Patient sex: F
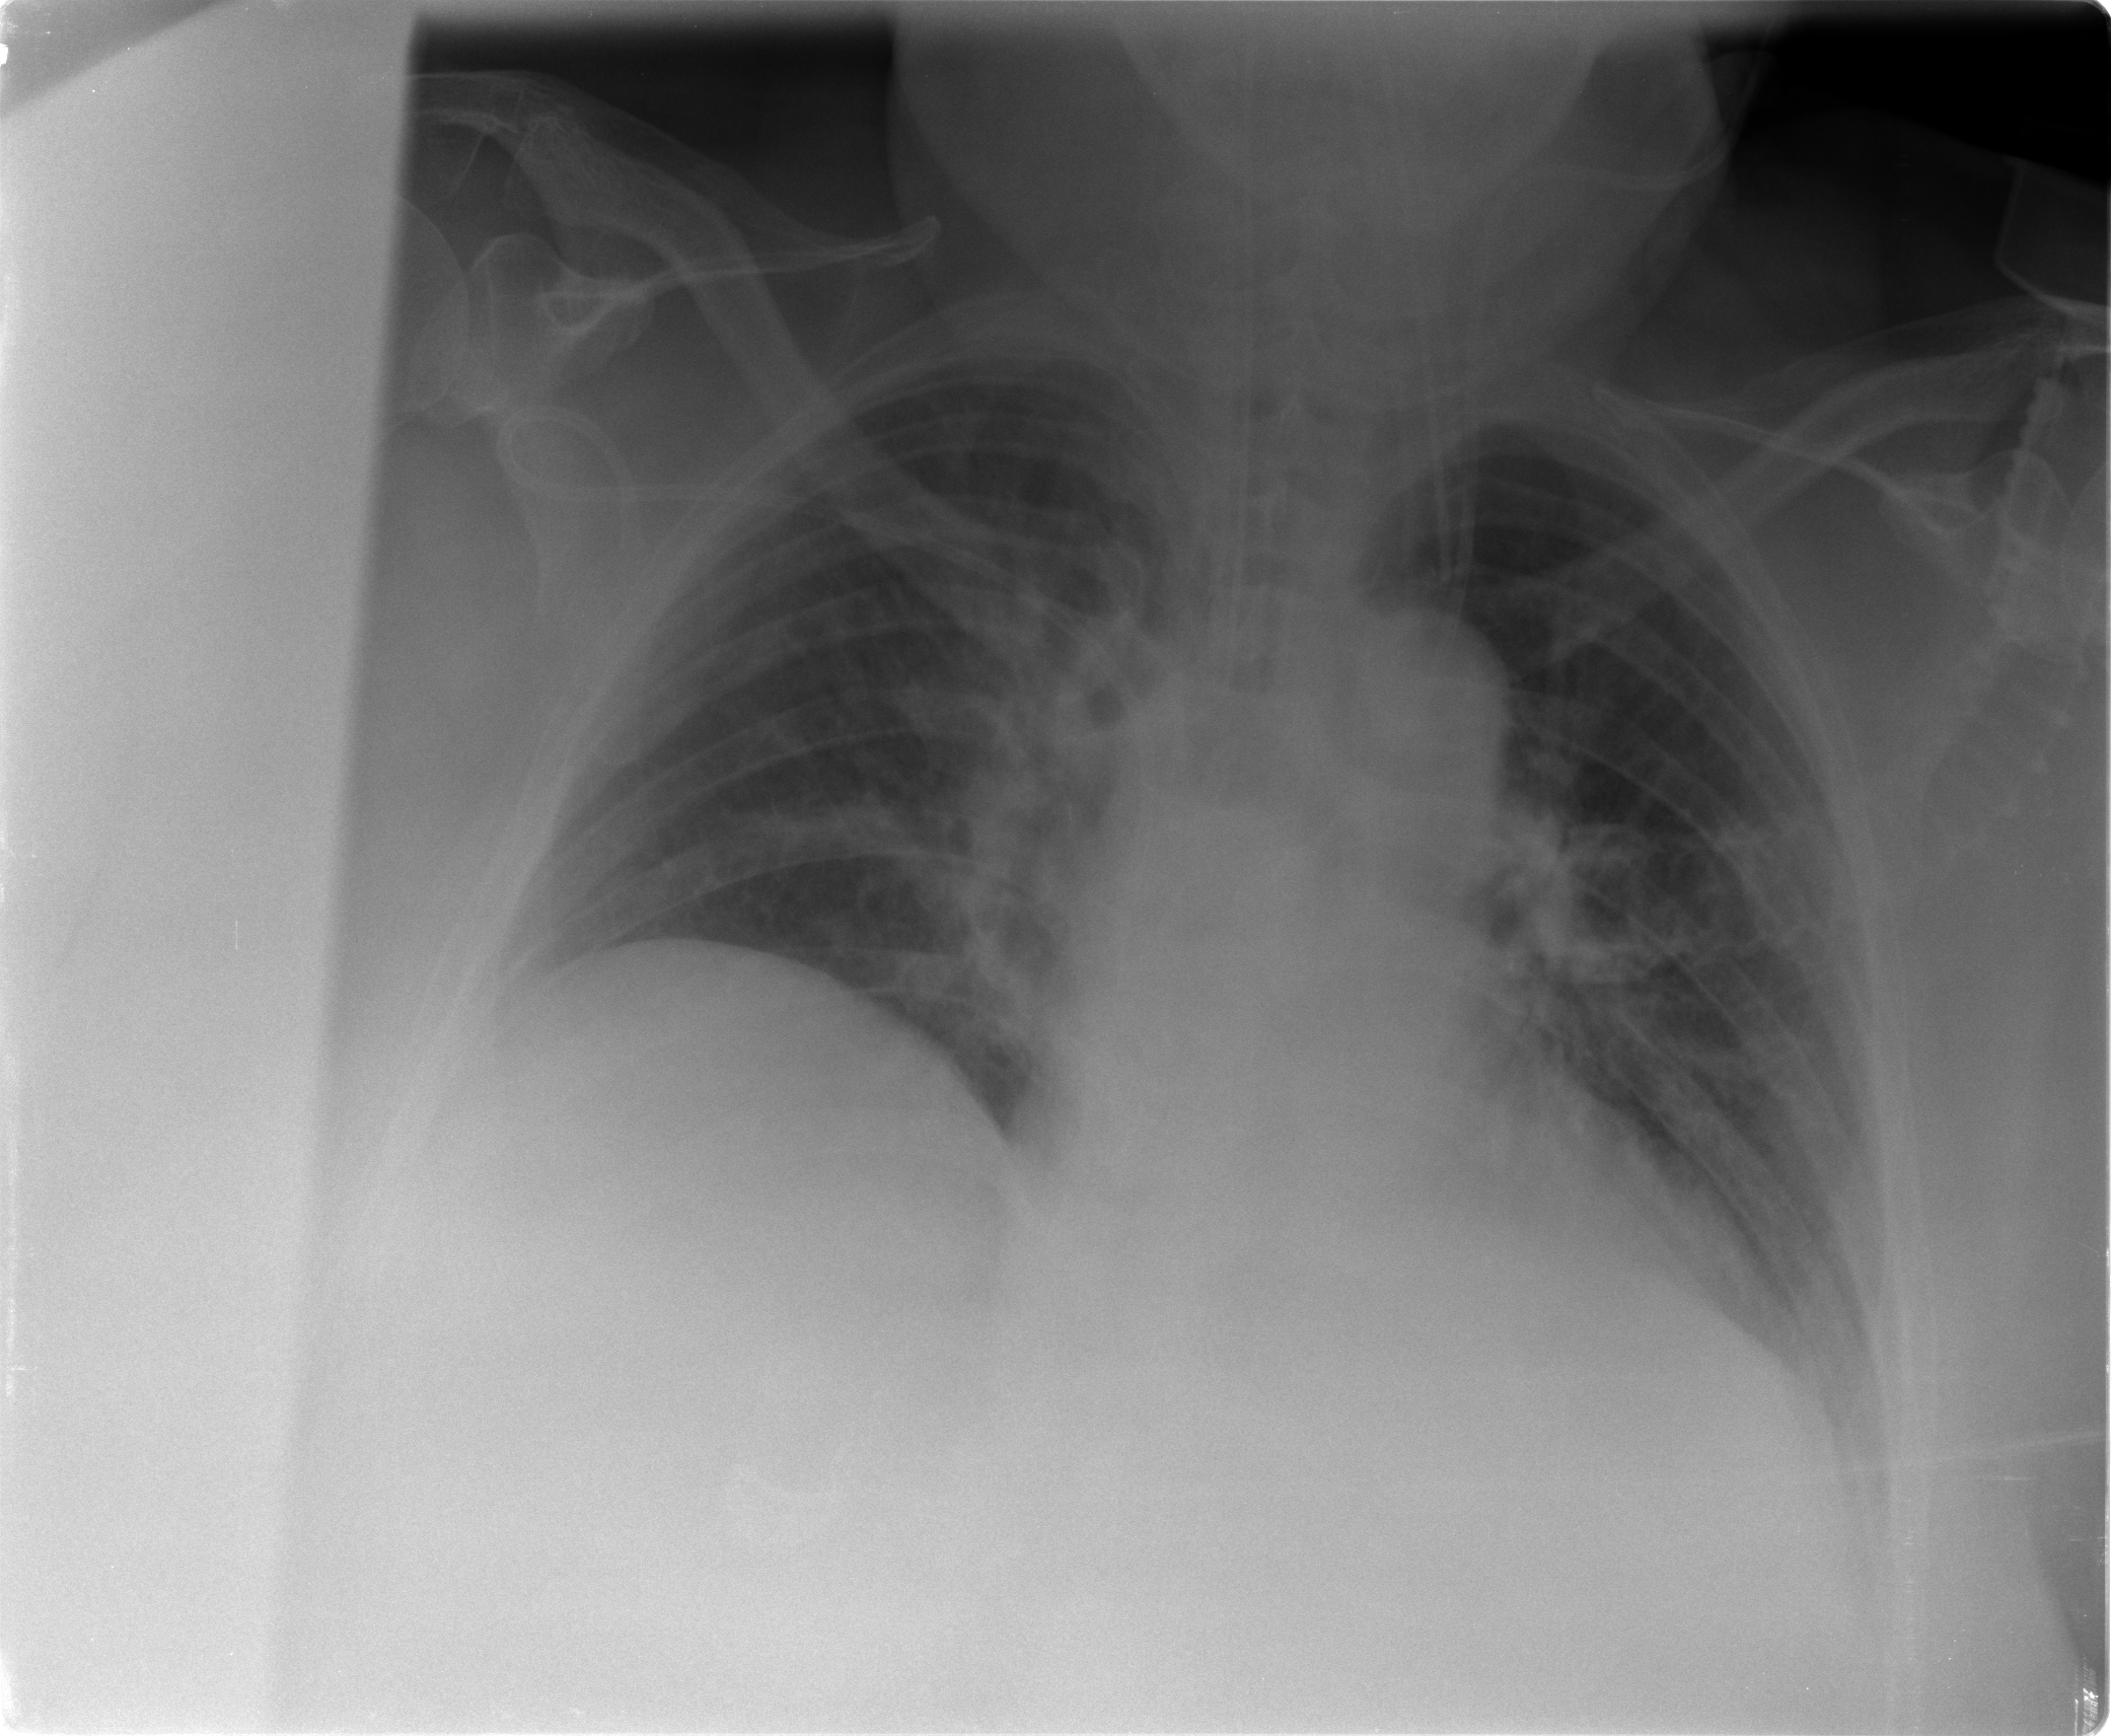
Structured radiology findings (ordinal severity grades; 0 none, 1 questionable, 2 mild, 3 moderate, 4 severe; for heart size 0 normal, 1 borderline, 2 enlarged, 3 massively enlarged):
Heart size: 2
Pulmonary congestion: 1
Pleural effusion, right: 0
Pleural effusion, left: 0
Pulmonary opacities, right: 3
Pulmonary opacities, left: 0
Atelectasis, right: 0
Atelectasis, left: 1